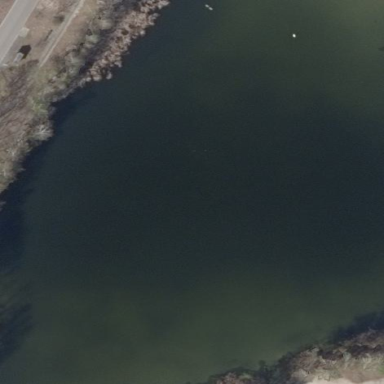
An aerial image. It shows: Lake with natural water.